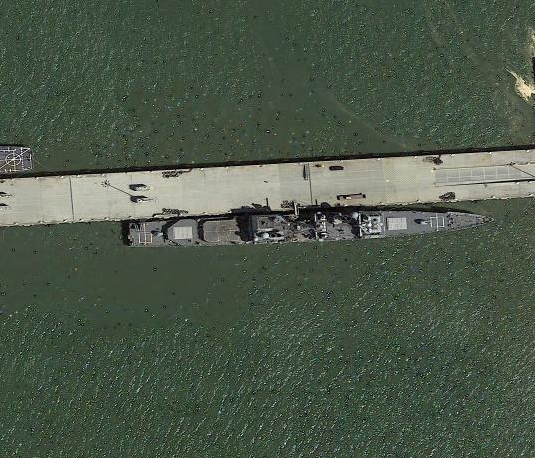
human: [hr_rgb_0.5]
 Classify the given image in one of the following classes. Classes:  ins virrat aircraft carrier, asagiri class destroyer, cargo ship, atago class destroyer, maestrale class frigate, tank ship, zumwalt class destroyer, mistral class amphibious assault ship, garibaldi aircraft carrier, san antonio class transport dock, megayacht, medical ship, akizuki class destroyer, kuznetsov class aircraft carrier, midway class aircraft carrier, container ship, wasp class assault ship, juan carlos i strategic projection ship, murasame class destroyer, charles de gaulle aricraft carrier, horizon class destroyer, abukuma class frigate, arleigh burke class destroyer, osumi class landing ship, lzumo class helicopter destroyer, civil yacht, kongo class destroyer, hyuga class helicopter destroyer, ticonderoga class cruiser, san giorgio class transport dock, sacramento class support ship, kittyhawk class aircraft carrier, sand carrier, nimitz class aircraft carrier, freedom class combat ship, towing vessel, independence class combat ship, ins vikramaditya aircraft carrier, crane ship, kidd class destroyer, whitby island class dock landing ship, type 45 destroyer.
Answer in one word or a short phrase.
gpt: Ticonderoga class cruiser